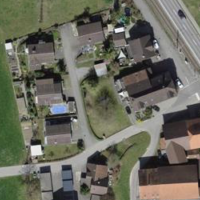
EUNIS habitat code: 54
Species observed at this site:
Milvus milvus